Question: I just upgraded my code to Typescript 0.9, updated the DefinitelyTyped definitions of Jquery, JqueryUI, Knockout, Knockout.Mapping and Knockout.Validation.
The code seemingly compiles, I see the correct output js files.
Yet VS underlines EVERY use of the 'obs(value: T)' setter on 'KnockoutObservable<T>' and 'KnockoutObservableArray<T>', saying I provided invalid type.
'''
Error 27 Supplied parameters do not match any signature of call target.
Error 28 Could not select overload for 'call' expression.
'''
I have about a 100 of these errors. When I try to type one in, the intellisense offers '(): T' and '(value: bool):void' for every type - yes, it's bool regardless of the T I specified. Is it a VS, a compiler or a WebEssentials bug? How do I make the ~100 errors disappear?

'lot.TimeOnServer' is a 'KnockoutObservable<number>', 'data.TimeOnServer' is a 'number'.
Yes, I have restarted vs+windows. The error persisted.
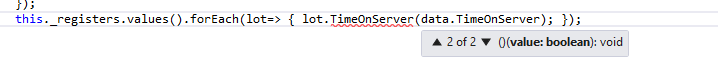
Answer: I was having this same issue. I haven't investigated this is happening, but in my project after commenting out the last interface in knockout.validation.d.ts the errors go away. This will break your call to isValid for validation though.
'''
interface KnockoutSubscribableFunctions {
isValid: KnockoutComputed<boolean>;
isValidating: KnockoutObservable<boolean>;
rules: KnockoutObservableArray<KnockoutValidationRule>;
}
'''
I added the following to get back the isValid function
'''
interface KnockoutObservableBase {
isValid: KnockoutComputed<boolean>;
isValidating: KnockoutObservable<boolean>;
rules: KnockoutObservableArray<KnockoutValidationRule>;
}
'''